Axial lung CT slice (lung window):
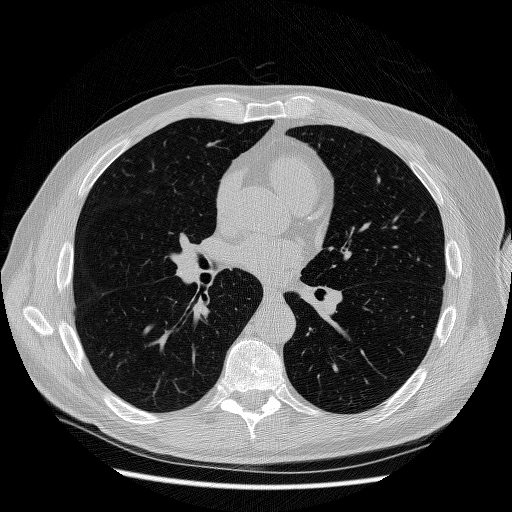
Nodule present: no